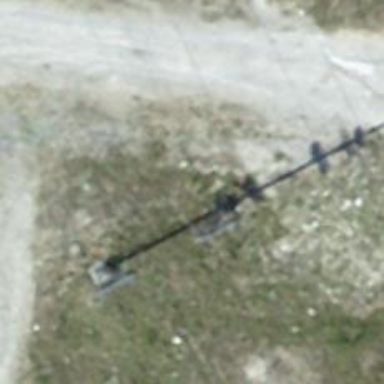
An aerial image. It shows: Pylon used for aerialway.